Field crop: maize
Growth stage: 2
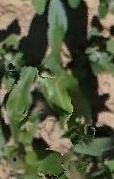
Species: maize